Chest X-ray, PA view. Patient: 38 years old, sex F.
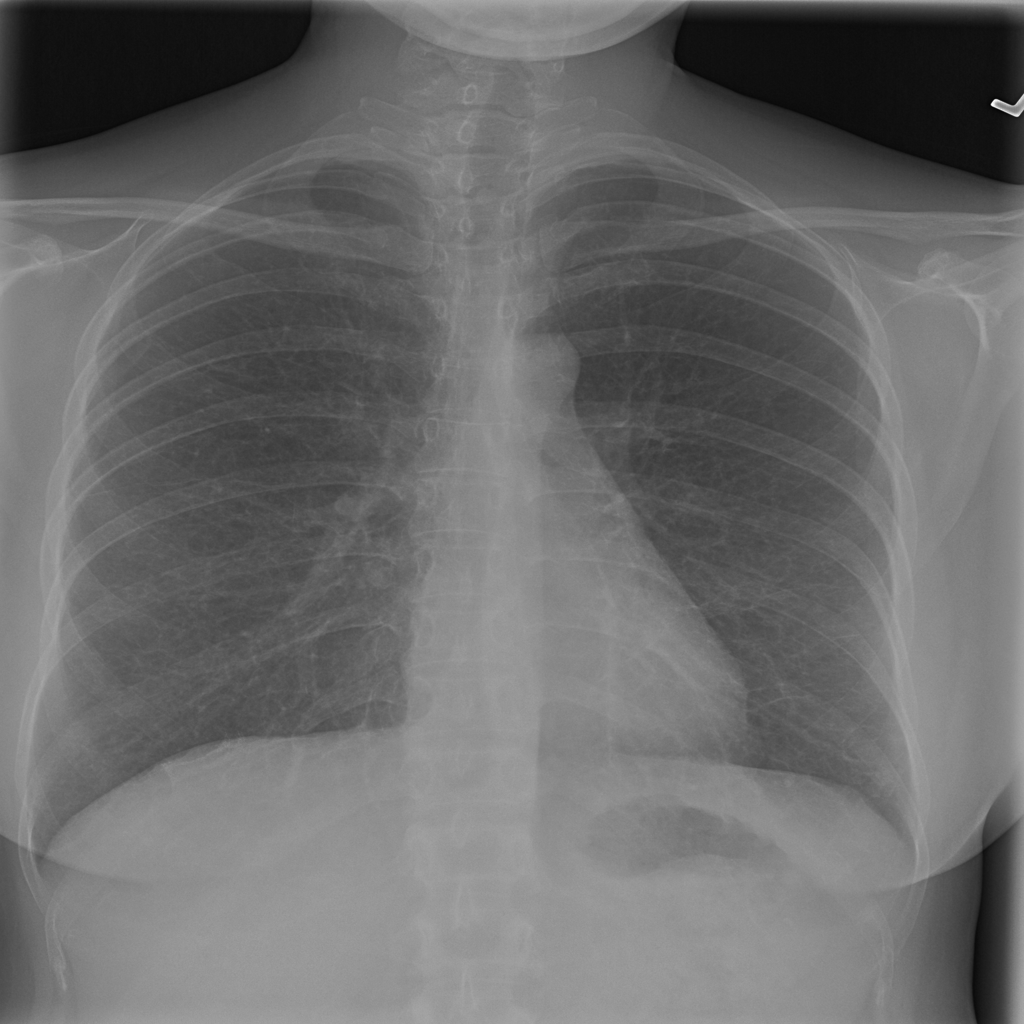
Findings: No Finding